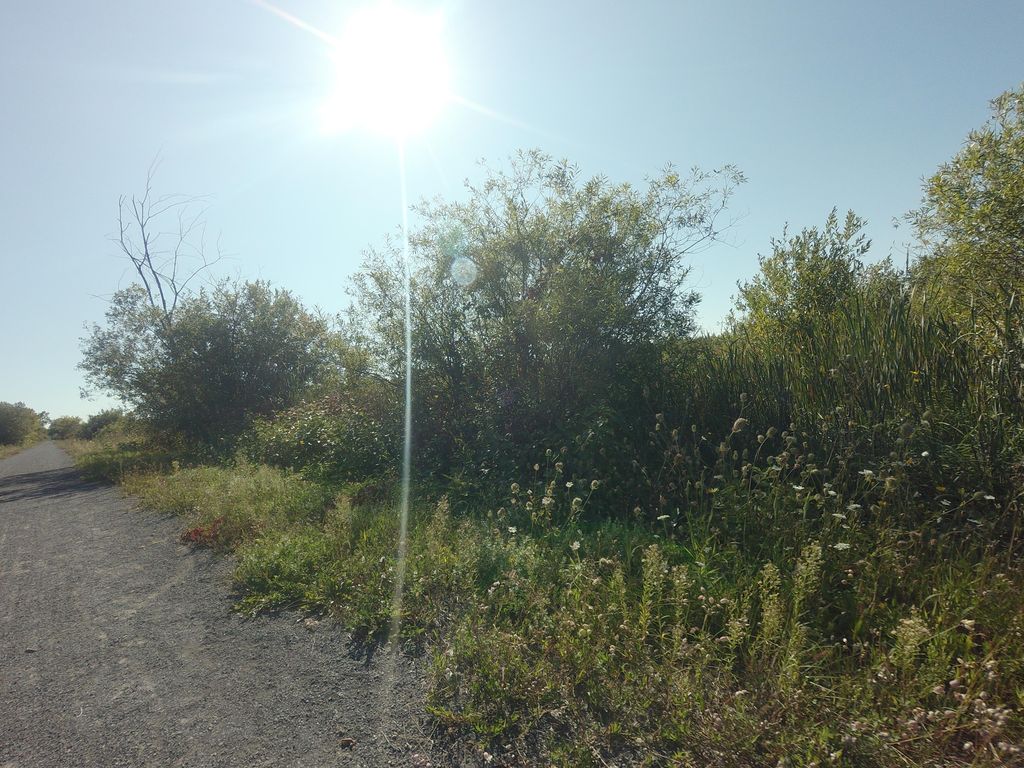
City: ottawa-gatineau